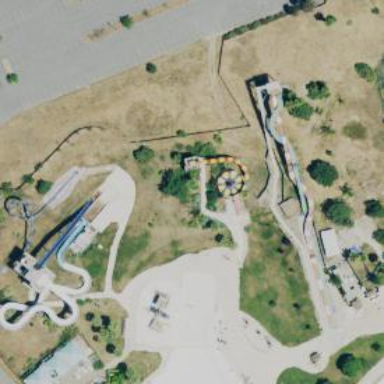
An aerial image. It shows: Water slide attraction.